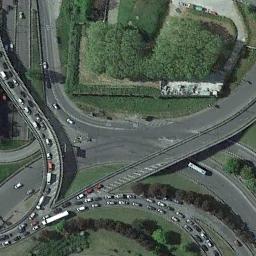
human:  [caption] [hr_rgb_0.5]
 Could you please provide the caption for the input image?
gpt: The directional overpass is over the roads on the green space and lots of cars are driving on the overpass .

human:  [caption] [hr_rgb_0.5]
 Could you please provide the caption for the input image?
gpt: There are several overpasses here .

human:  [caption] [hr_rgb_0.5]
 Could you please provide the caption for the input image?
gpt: The overpass is on the grass next to some trees .

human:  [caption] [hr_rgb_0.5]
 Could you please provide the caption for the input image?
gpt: Many cars are on the overpass .

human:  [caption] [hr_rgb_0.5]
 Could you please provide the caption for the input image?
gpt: There are some green trees and brown trees beside the overpass .